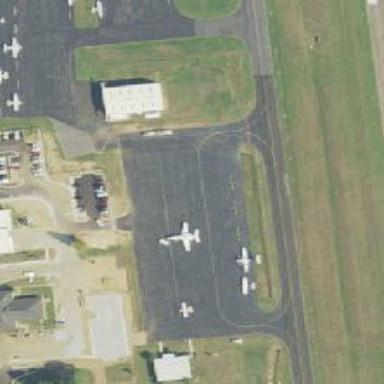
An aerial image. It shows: Image of taxiway at airport.